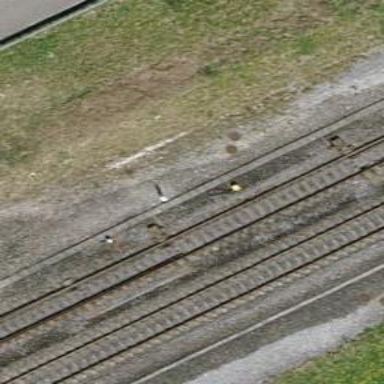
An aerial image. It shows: Railway switch.